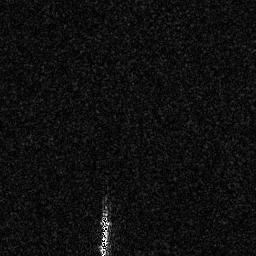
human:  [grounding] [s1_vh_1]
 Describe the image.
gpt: In the satellite image, there is  <ref>1 medium ship </ref> <box>[[37, 83, 44, 99, 0]]</box> located at bottom.